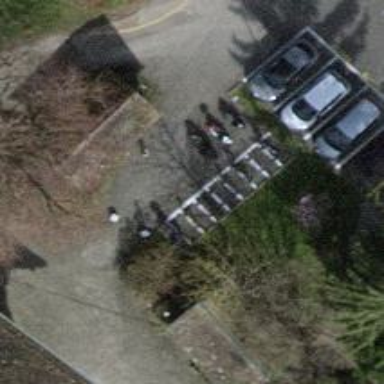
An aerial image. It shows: Bollard barrier.